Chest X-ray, PA view. Patient: 32 years old, sex M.
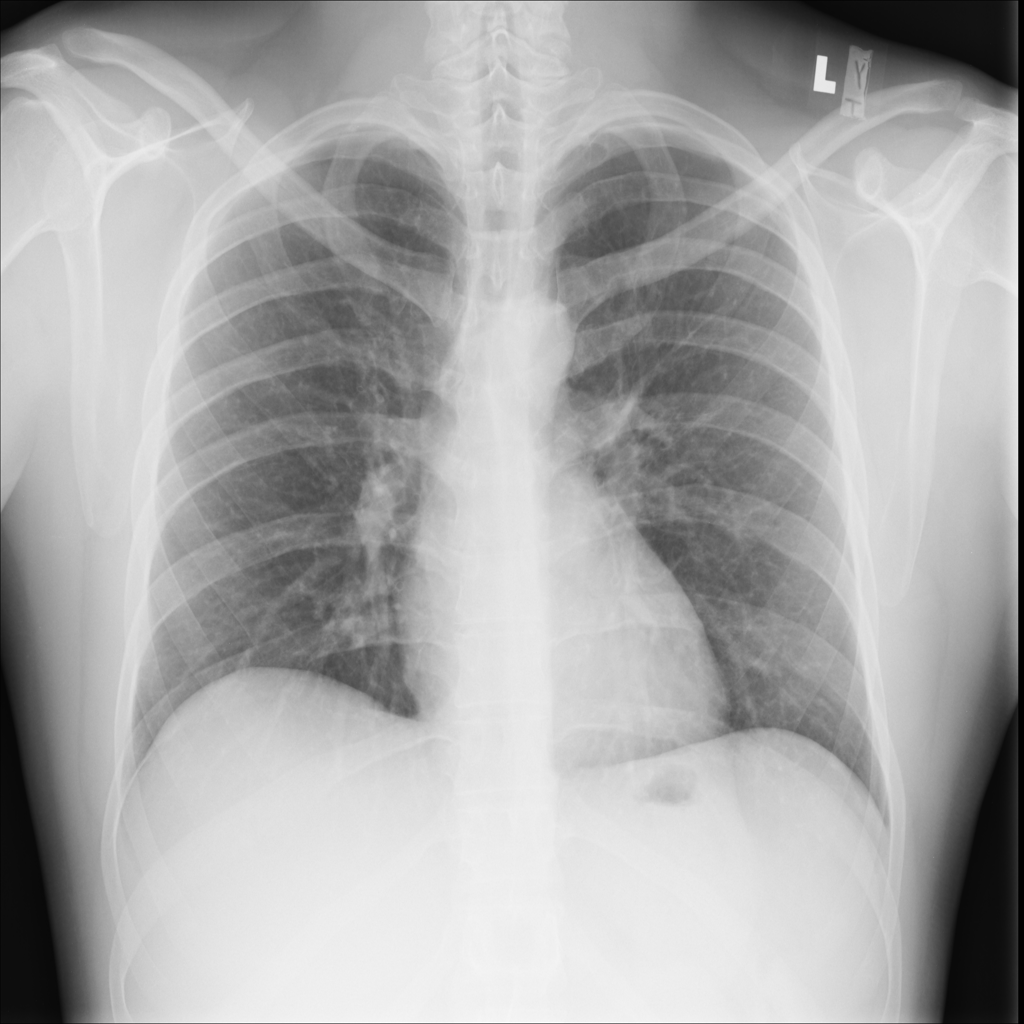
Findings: No Finding